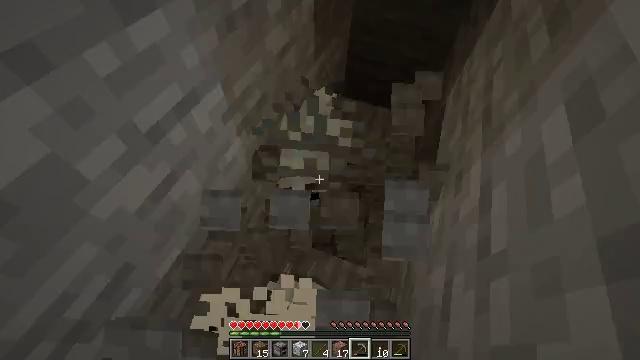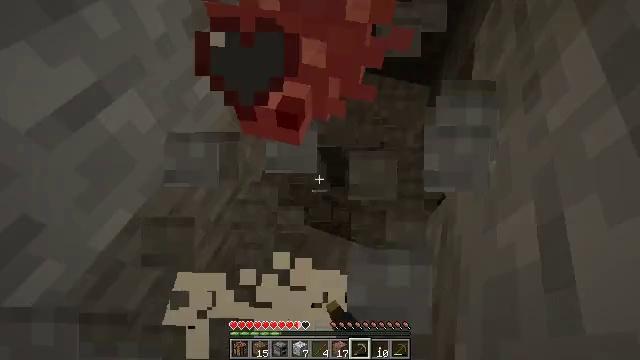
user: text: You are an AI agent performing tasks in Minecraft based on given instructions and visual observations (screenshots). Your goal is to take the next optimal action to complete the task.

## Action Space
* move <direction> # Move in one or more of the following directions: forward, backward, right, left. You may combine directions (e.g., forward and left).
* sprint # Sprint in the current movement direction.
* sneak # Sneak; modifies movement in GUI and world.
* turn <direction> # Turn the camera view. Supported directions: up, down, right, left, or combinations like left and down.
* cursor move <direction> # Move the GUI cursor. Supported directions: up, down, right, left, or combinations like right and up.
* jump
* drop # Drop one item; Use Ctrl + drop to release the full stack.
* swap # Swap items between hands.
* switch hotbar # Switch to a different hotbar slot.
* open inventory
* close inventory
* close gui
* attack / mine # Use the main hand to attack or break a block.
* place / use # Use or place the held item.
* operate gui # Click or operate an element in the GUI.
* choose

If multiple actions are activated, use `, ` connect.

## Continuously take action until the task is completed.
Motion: motion action
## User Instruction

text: Deal with the infested stone carefully.
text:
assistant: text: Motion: attack / mine
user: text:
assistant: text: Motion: attack / mine